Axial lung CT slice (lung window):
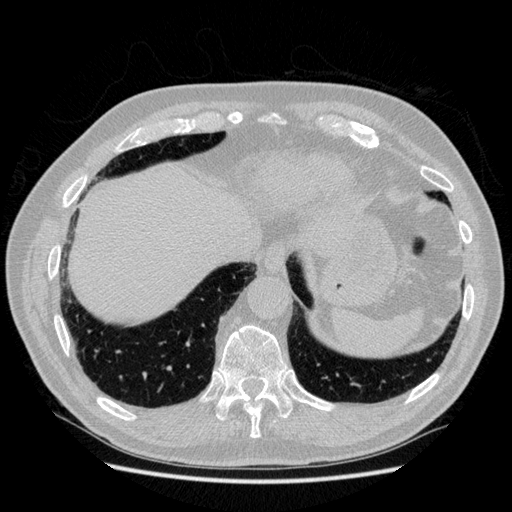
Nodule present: no